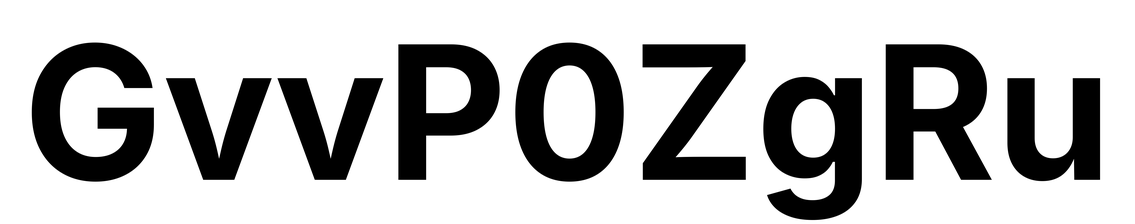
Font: Inter_Bold